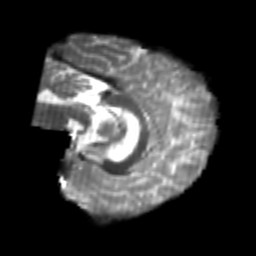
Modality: T2w
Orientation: sagittal
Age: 26
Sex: male
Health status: healthy
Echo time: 0.074 s